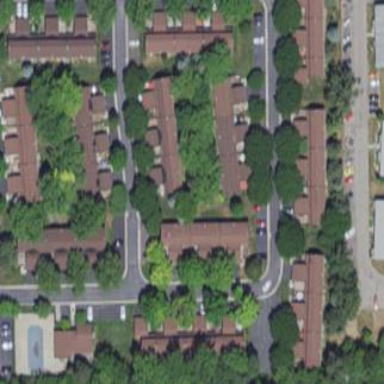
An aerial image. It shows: Condominium within residential area.